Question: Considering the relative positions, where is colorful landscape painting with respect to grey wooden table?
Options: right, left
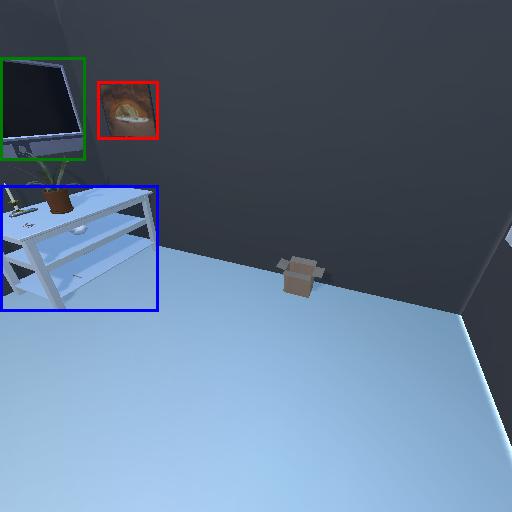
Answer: right